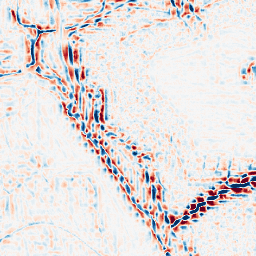
Category: wavelet
Decomposition family: wavelet_reverse_biorthogonal
Decomposition parameters: wavelet: rbio2.4
level: 3
Upsampling method: sinc_blackman
Upsampling parameters: scale: 8
kernel_size: 16
Upsampling scale: 8